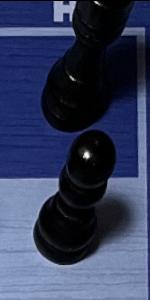
Label: Pawn_Black